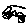
Label: car